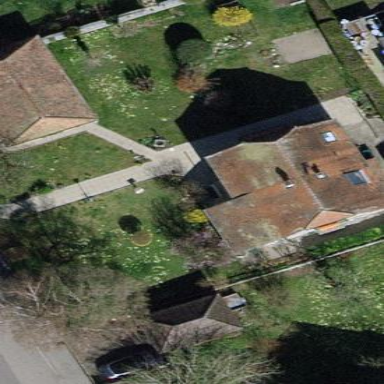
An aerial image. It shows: Detached building.